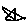
Label: star